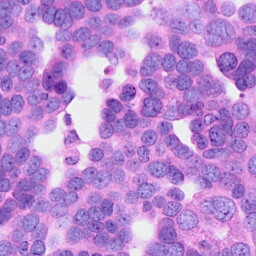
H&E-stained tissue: Ovarian